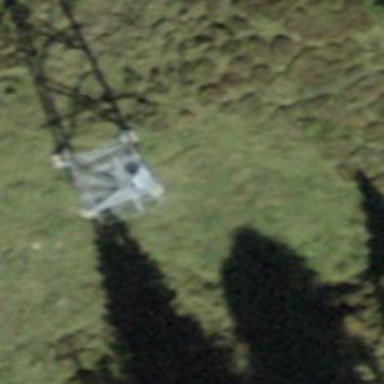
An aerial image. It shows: Pylon used for aerialway.